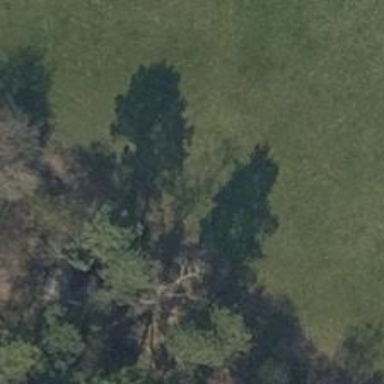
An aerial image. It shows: Hunting stand.